Question: '''
Question answer group enterprise
-------------------- -------------------- ---------- ----------------------------------------------------------------------------------------------------------------------------------------------------------------------------------------------------------------------------------------------------------
1 softcame 2022-09-01 softcame
2 edgar 2022-09-01 softcame
5 1 2022-09-01 softcame
6 1 2022-09-01 softcame
3 Si 2022-09-01 softcame
4 SI 2022-09-01 softcame
1 softcame america 2022-09-01 softcame america
2 edgar 2 2022-09-01 softcame america
5 2 2022-09-01 softcame america
6 2 2022-09-01 softcame america
3 No 2022-09-01 softcame america
4 No 2022-09-01 softcame america
1 softcame norte 2022-09-01 softcame norte
2 edgar 3 2022-09-01 softcame norte
5 3 2022-09-01 softcame norte
6 3 2022-09-01 softcame norte
3 Si 2022-09-01 softcame norte
4 No 2022-09-01 softcame norte
'''
I need to have the Question as columns and the answers as rows
if I use pivot this pivot code I got nulls
'''
SELECT [1],[2],[3],[4],[5],[6]
FROM Respuestas_Encuestas_Todas
PIVOT
(
max(answer)
FOR no_pregunta in ([1],[2],[3],[4],[5],[6])
) AS P
where survey = 'SurveName' and group = '01/09/2022'
group by [1],[2],[3],[4],[5],[6]
'''
I got this.

Then I try with the case option but only get one row. this is the code
'''
SELECT grupo,
max(Case Question when 1 Then answer End) 1,
max(Case Question when 2 Then answer End) 2,
max(Case Question when 3 Then answer End) 3,
max(Case Question when 4 Then answer End) 4,
max(Case Question when 5 Then answer End) 5,
max(Case Question when 6 Then answer End) 6
from
((select Question,answer,grpup
from Respuestas_Encuestas_Todas
where survey = 'survey name' and grupo = '01/09/2022')) x
group by group
'''
The result I need is this
<URL>
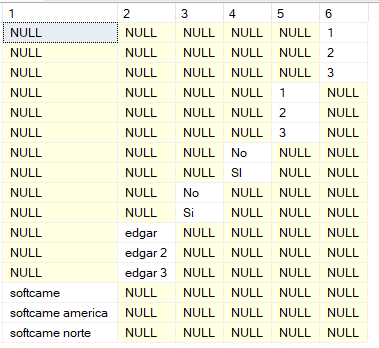
Answer: '''
DECLARE
@columns NVARCHAR(MAX) = '',
@sql NVARCHAR(MAX) = '';
-- select the category names
SELECT
@columns+=QUOTENAME(NoPregunta) + ','
FROM [dbo].[Encuestas] WHERE Encuesta = 'Servicios Comite de Comerico Exterior' ORDER BY NoPregunta
SET @columns = LEFT(@columns, LEN(@columns) - 1);
SET @sql = '
SELECT *
FROM
(
SELECT Empresa, No_Pregunta, respuesta FROM [dbo].[Respuestas_Encuestas_Todas]
WHERE Encuesta = ''Servicios Comite de Comerico Exterior'' and grupo=''2022-09-01''
) AS TCursor
PIVOT
(
MAX(respuesta) FOR No_Pregunta IN ('+@columns+')
) AS TBPivot'
--SELECT @sql
EXECUTE sp_executesql @sql;
'''